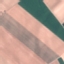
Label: AnnualCrop